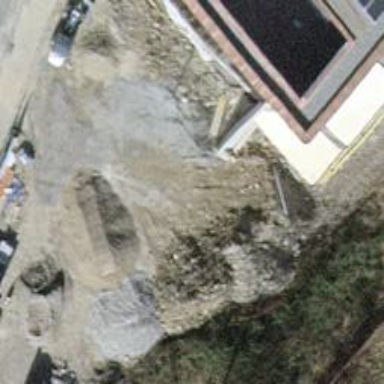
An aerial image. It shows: Parking area with gravel surface.